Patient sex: M
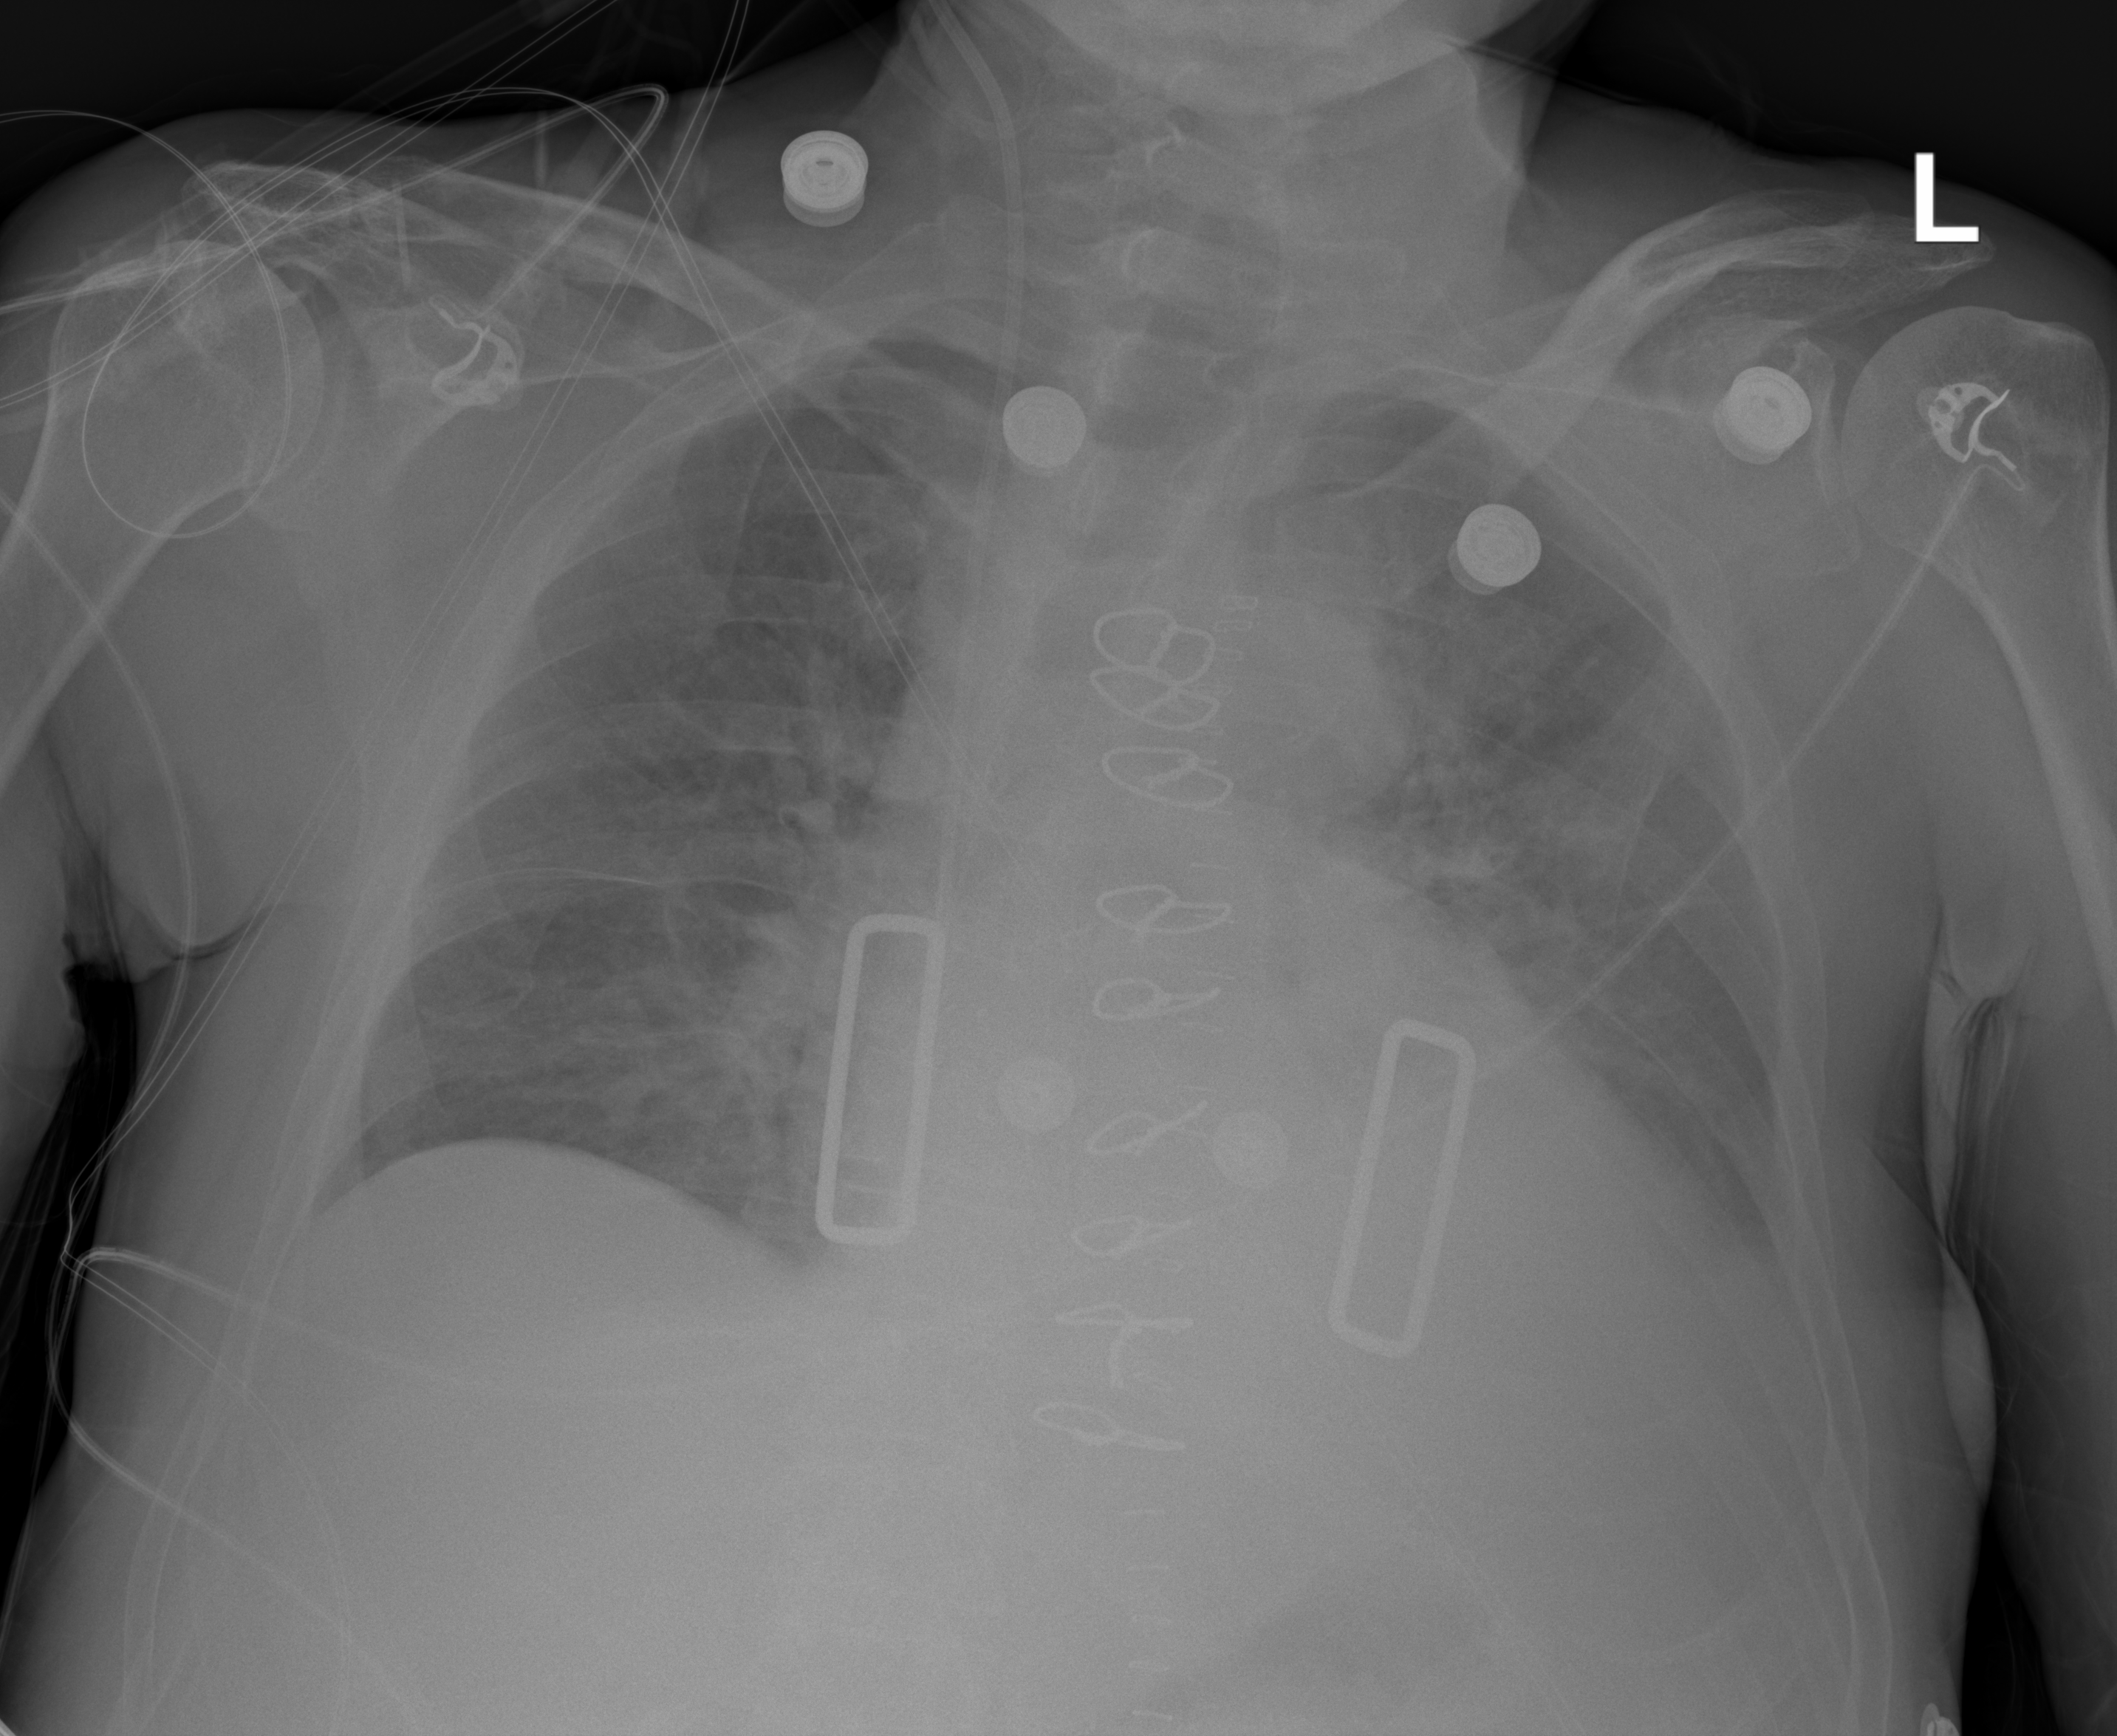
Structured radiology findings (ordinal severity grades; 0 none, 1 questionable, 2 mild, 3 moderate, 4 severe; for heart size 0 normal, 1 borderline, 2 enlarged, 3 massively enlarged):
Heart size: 2
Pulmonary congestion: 2
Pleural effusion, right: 0
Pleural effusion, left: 2
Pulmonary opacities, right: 2
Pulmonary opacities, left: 2
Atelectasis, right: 2
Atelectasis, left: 2